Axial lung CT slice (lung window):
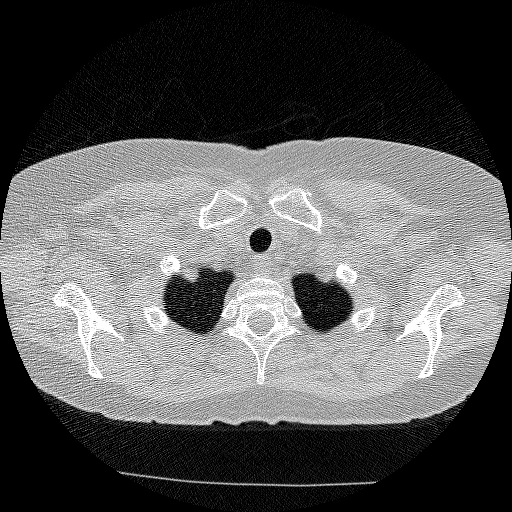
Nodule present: no